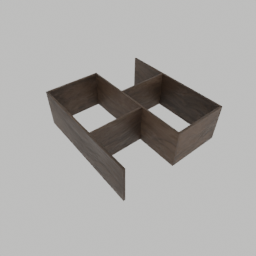
Label: furniture